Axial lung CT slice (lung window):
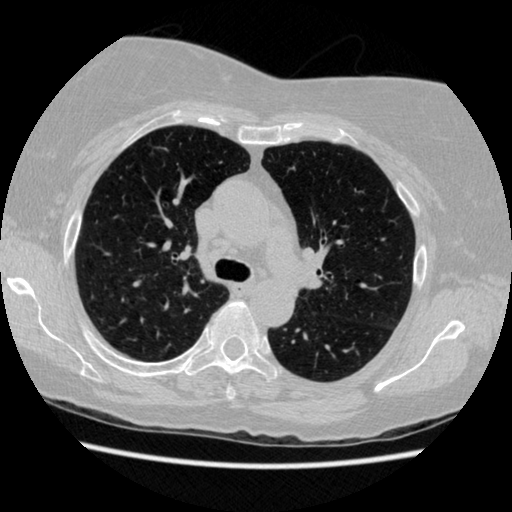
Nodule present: no